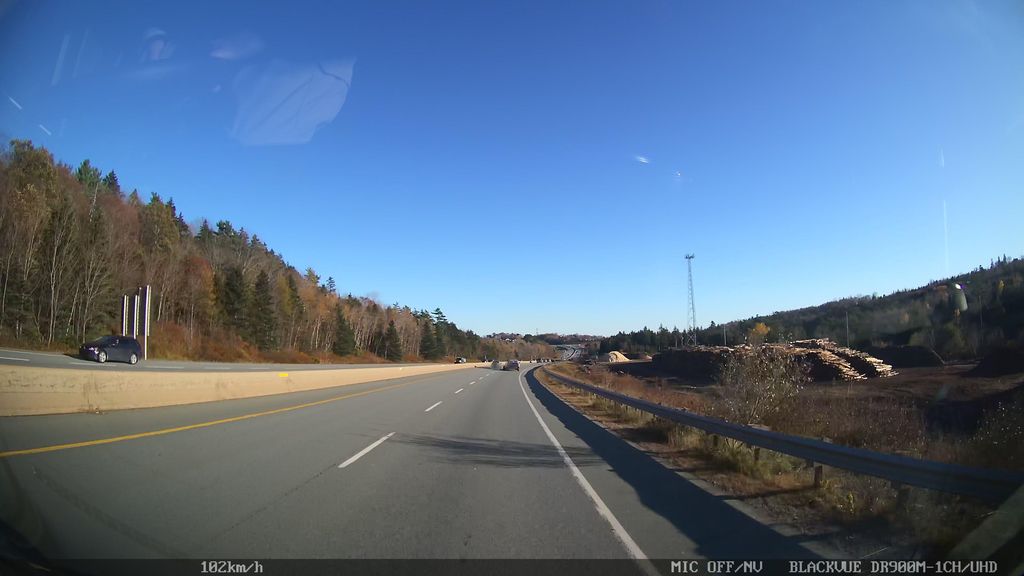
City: halifax